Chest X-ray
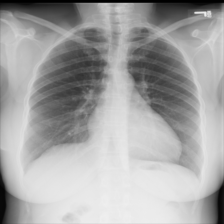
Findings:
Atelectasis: negative
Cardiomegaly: negative
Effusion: negative
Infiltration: negative
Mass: negative
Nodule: negative
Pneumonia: negative
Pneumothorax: negative
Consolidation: negative
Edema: negative
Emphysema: negative
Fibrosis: negative
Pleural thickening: negative
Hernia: negative